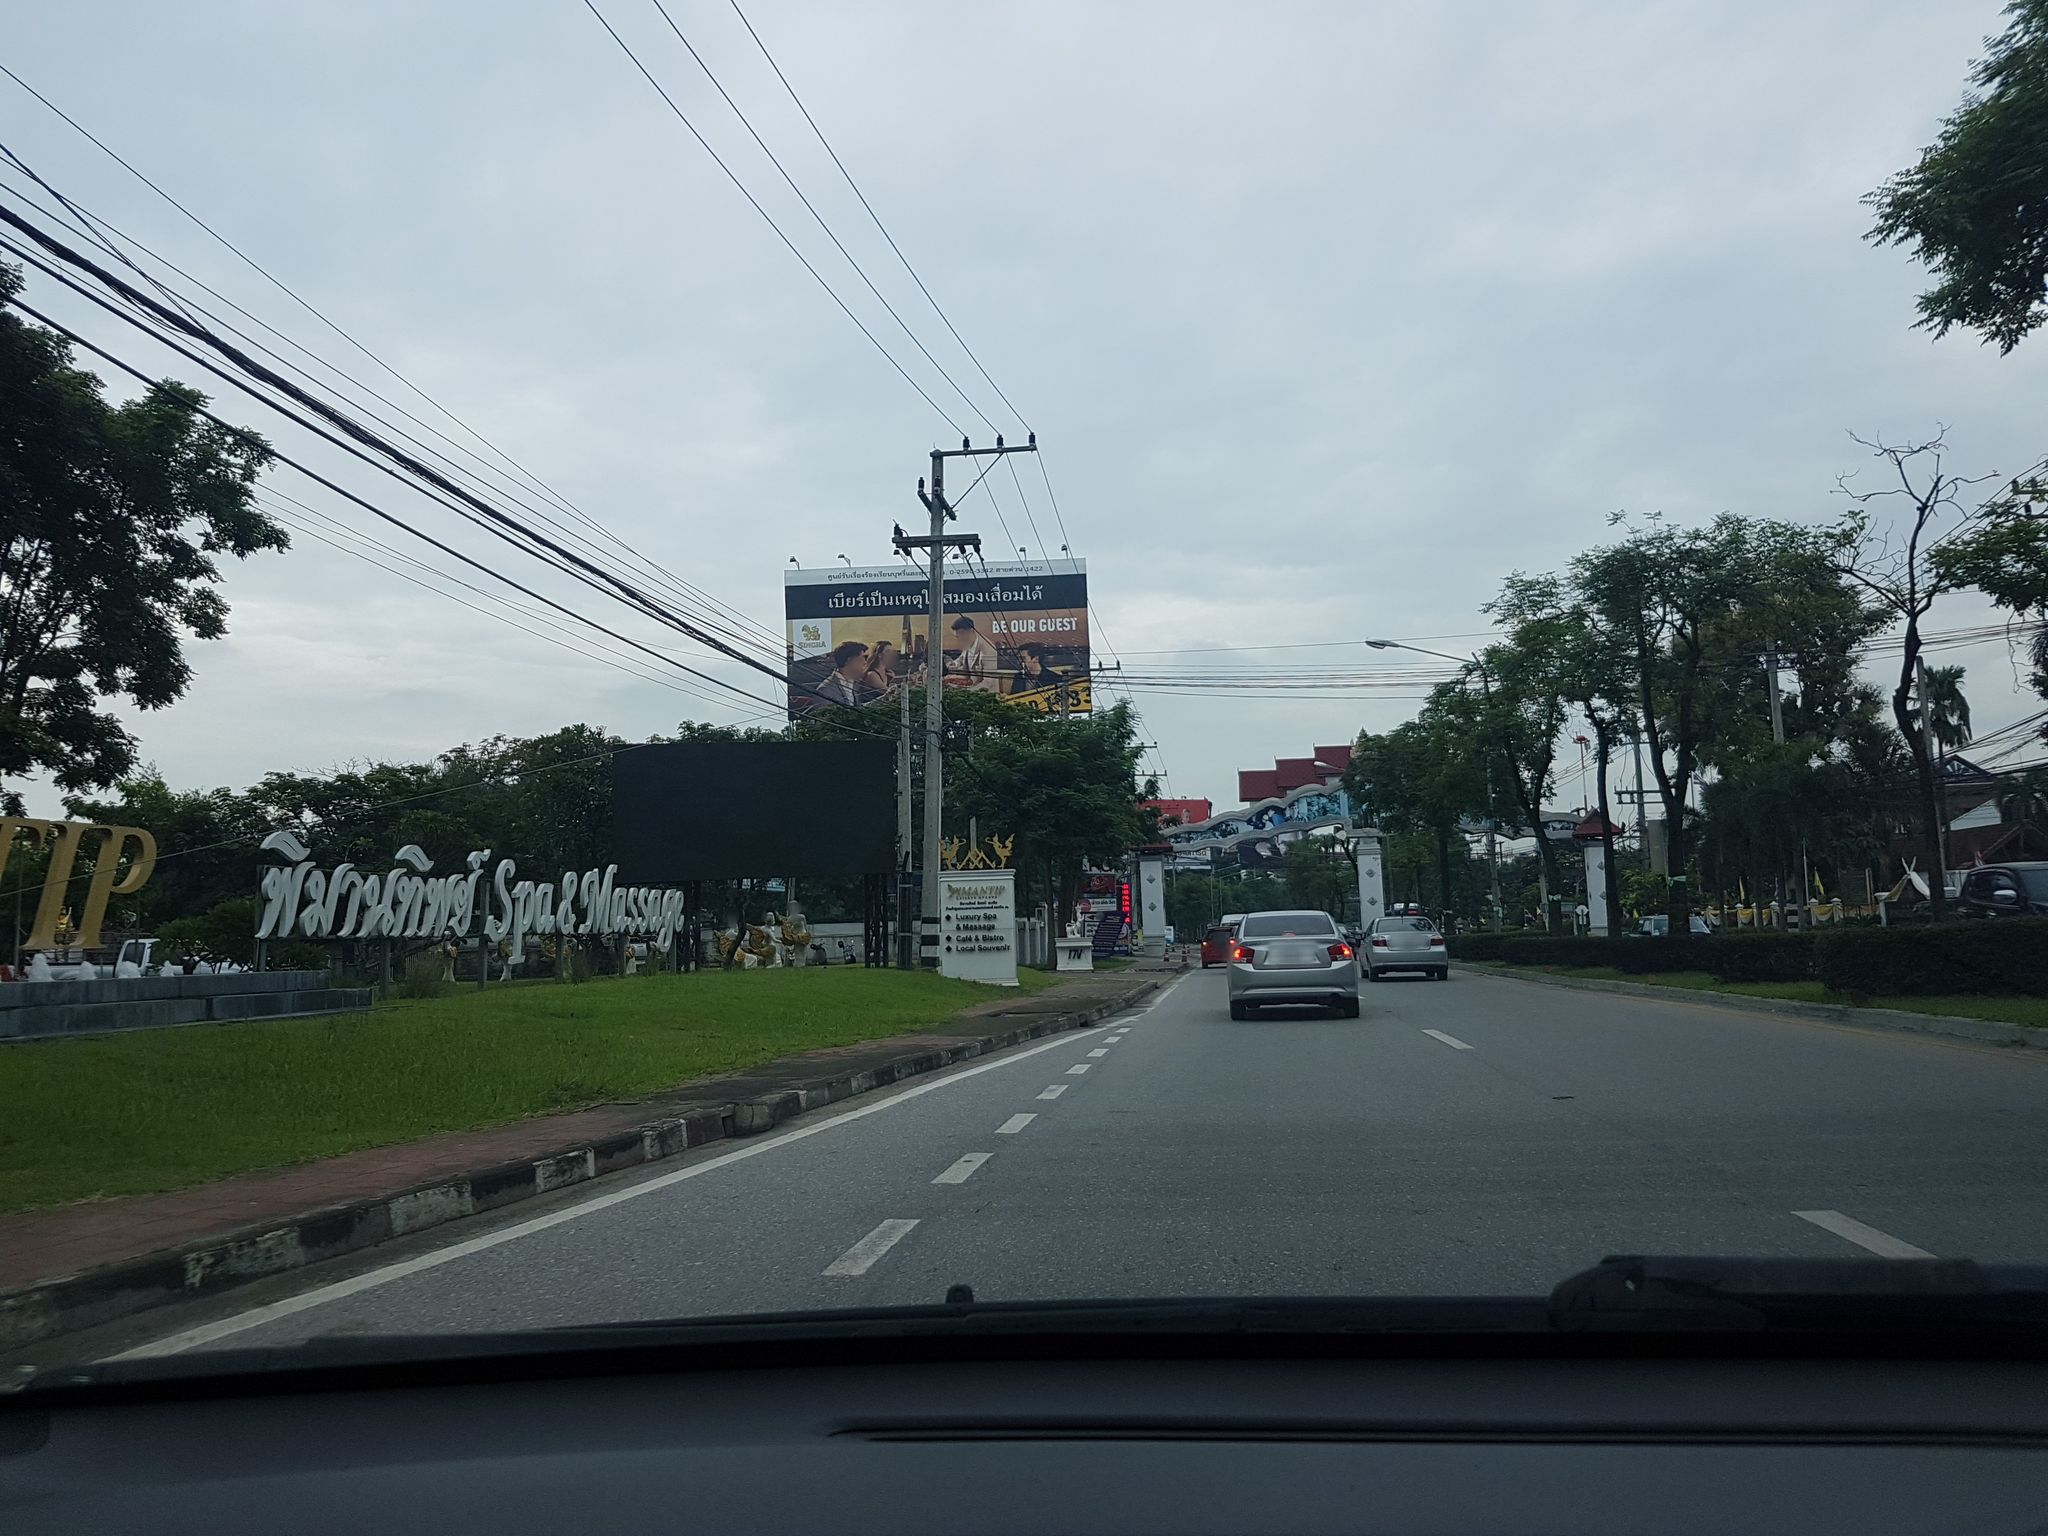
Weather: cloudy
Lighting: day
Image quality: good
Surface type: driving surface
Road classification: secondary
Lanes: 2
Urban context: low density rural
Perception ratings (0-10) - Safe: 4.06, Lively: 5.4, Beautiful: 5.42, Boring: 3.81, Depressing: 6.7, Wealthy: 2.58